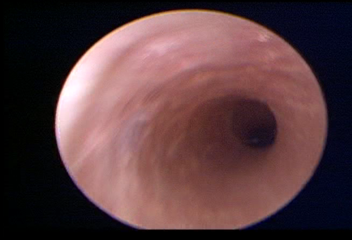
Modality: WLC
Class: Normal mucosa
Bladder cancer association: No